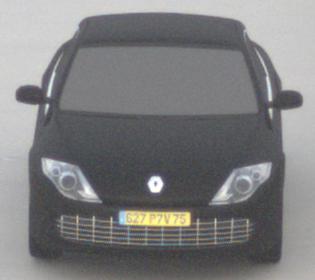
Make: Renault
Model: Laguna Coupé TCe 170
Detailed model: Laguna (III) Coupé
Model produced from: 2010/11
Model produced until: 2011/05
Doors: 2
Color: black
Road condition: dry road
Daytime: morning or afternoon
Contrast: low contrast